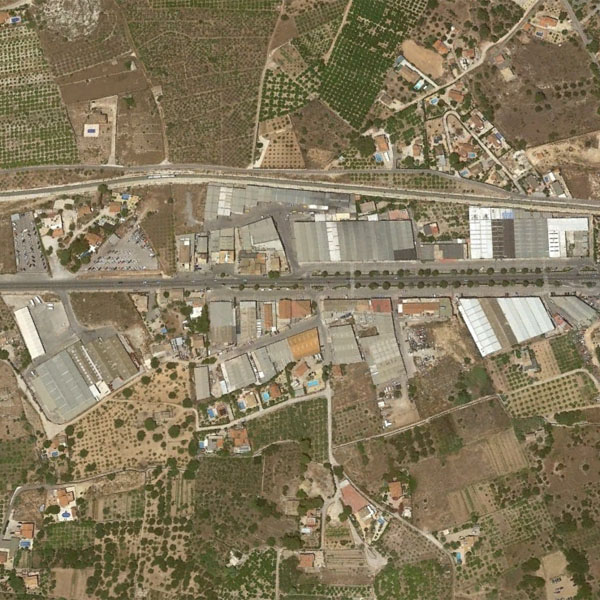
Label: Industrial